Question: Is there any way to change shell print color in python 3.3.2 in Linux and Windows shell? I've read all other topics but none of them working with this version or I should import a module. For example I want to print like this with pure python modules:

. I use both of them! And I said none of them working on python 3.3 even:
<URL>n
And please don't say it's a duplicate question because none of these answers working in python 3.3.2 and I wanted to use a default module to do that not colorama which I should install on python!
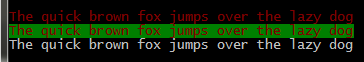
Answer: To change the color scheme, edit the [Colors] section in 'config.txt'. However, you cannot do this during a program- and even if you could it would be disgustingly inefficient. You need not install any new modules. You can do this through 'subprocess', a module that comes with Python.
Something like:
'''
from subprocess import call
call('color a', shell=True) #this sets the color to light green
print('The quick brown fox jumps over the lazy dog.')
'''
This works for Windows, and you can easily change the command that is called depending on the operating system. For your program, you could put the colours in a 'for' loop, changing with the messages in the 'print' statement.
As a note, this only works if you run it from its file location or from the command line. It will not work when you run it in IDLE. Hope I helped!
You can find a list of colours <URL>. The syntax is: 'color 'background ID''text ID''.
This would allow you to do something like:
'''
import time
from subprocess import call
for color in('a', 'e', 'c'): #cycles through different colours
call('cls', shell=True) #clears the screen
call('color ' + color, shell=True)
print('The quick brown fox jumps over the lazy dog.')
time.sleep(1)
input("
Press enter to exit. ")
'''
From that, you can modify the code to use colours of your choice. Unfortunately, there is absolutely no way no have all the colors on the screen at the same time. For that you need external modules, I'm afraid.